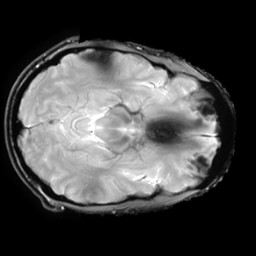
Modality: T2starw
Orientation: axial
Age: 33
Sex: male
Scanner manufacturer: ge
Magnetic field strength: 3 T
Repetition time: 0.65 s
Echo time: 0.02 s